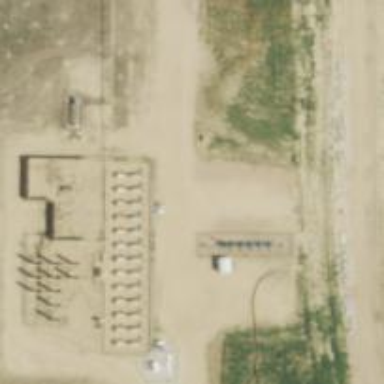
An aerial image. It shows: Petroleum well.